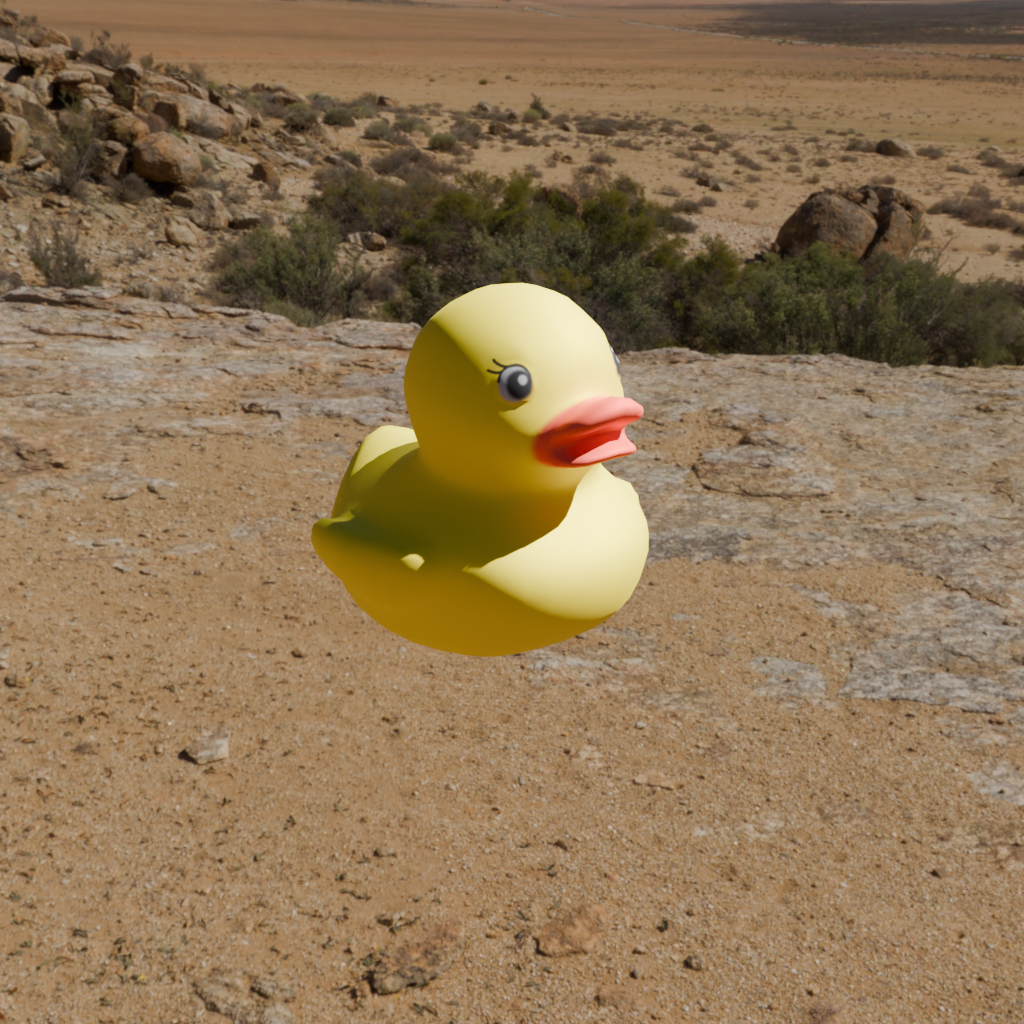
an image of a yellow rubber duck seen from <front_right> in a sunny desert landscape with a clear sky.